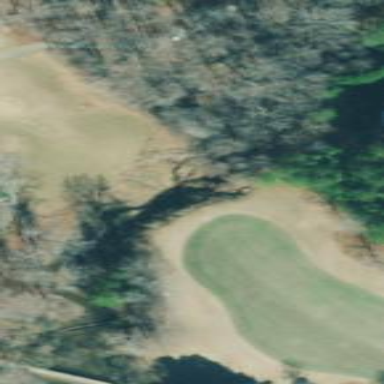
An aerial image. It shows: Water hazard on golf course. The hazard is natural water feature.